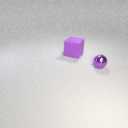
small purple metal sphere to the right of large purple rubber cube